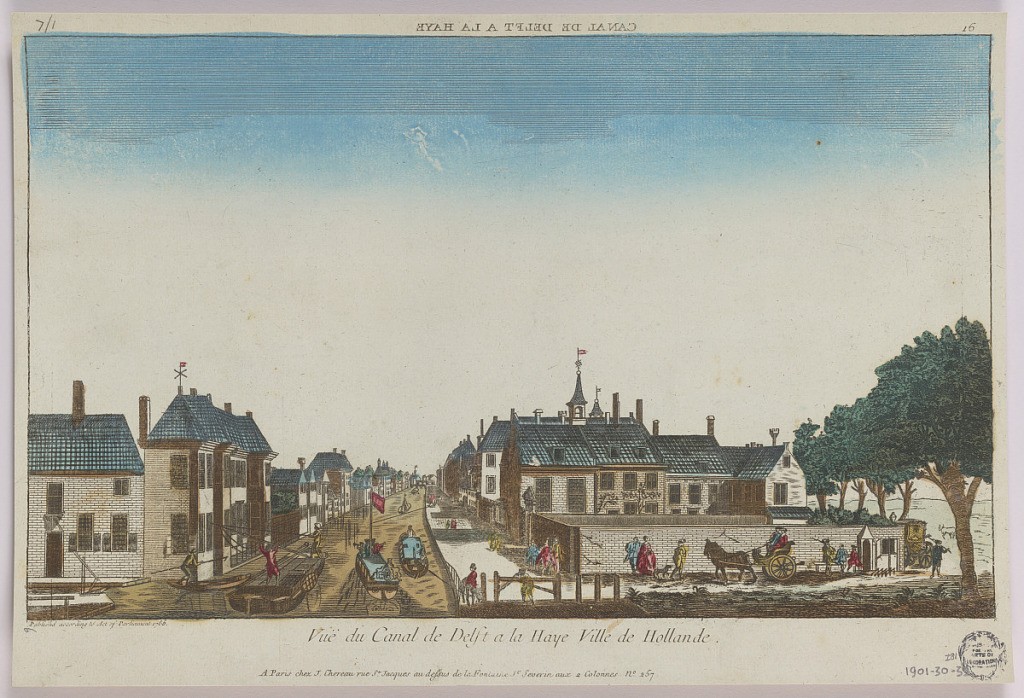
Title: Peep-show, Vuë du Canal de Delft à la Haye Ville de Hollande, 16
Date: ca. 1766
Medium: Engraving in ink with washes of watercolor on paper, mounted on scrapbook page
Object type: Print
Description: Peep-show print